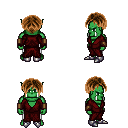
a pixel art fantasy rpg character, male body template, orc, green skin, red robe, white pants, brown parted hairstyle, leather bracers, metal boots, four views (front, back, left, right), 2x2 character sprite sheet, small pixel art, hard edges, no anti-aliasing